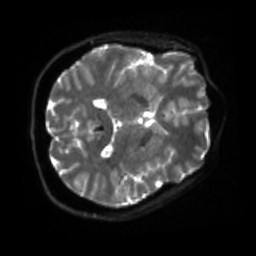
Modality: sbref
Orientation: axial
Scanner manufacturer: siemens
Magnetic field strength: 3 T
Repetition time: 4 s
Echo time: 0.0594 s